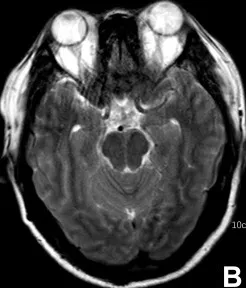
Brain MRI series of the patient. Brain MRI revealed T2 hyperintense lesions in the cerebral cortex, and ,bilateral hippocampus.
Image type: radiology (mri)